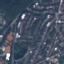
Land use / land cover class: Residential